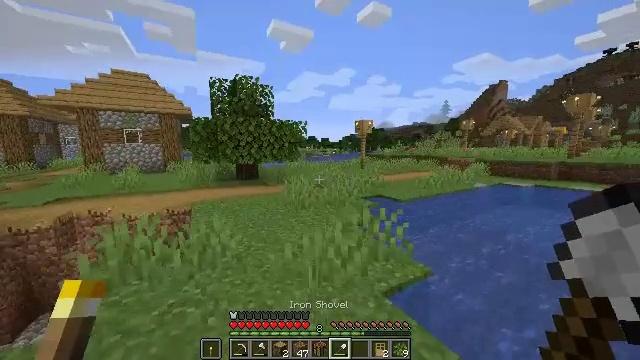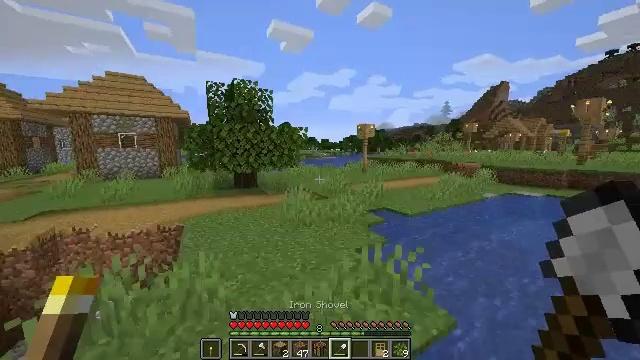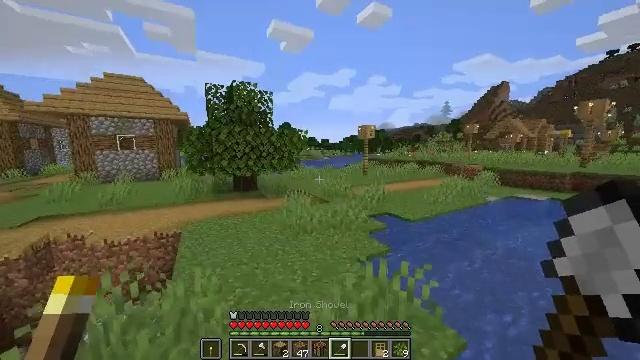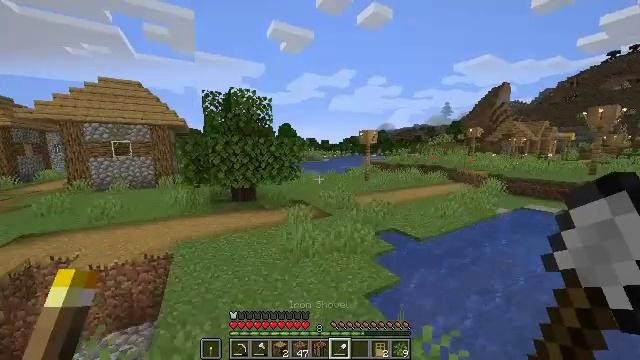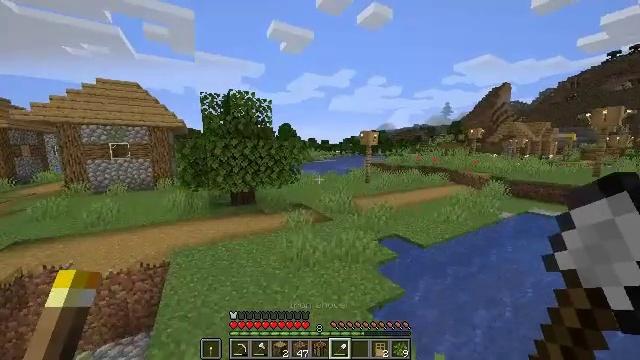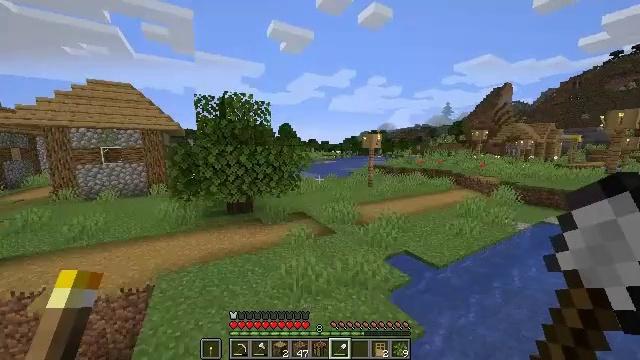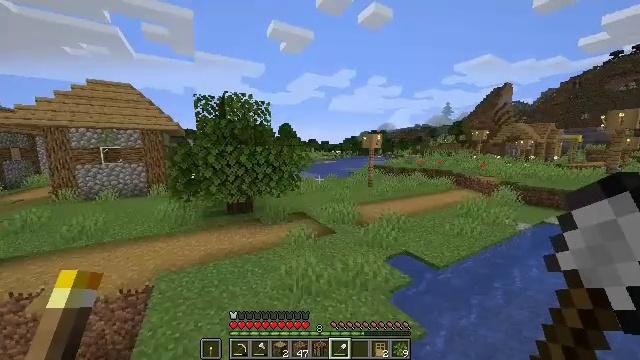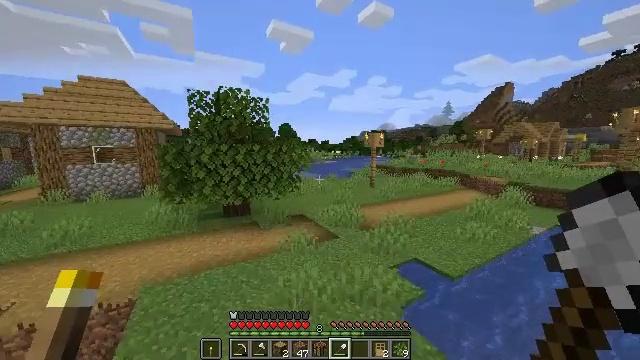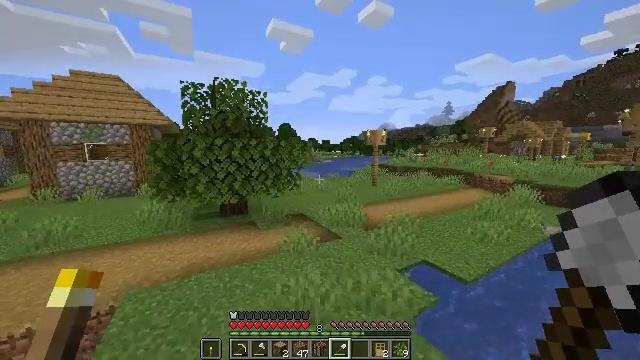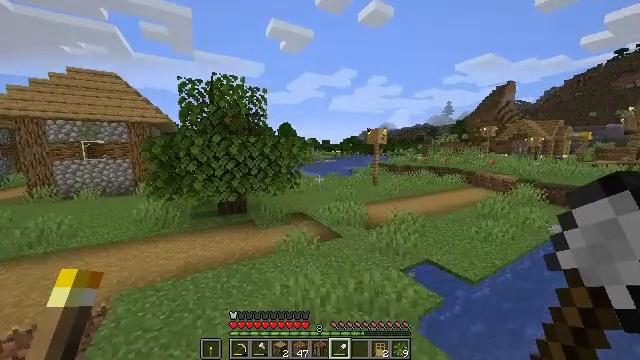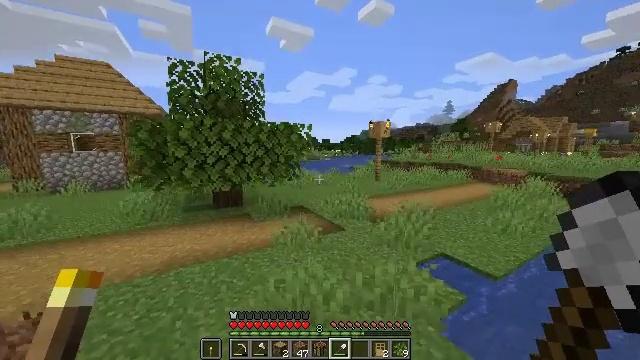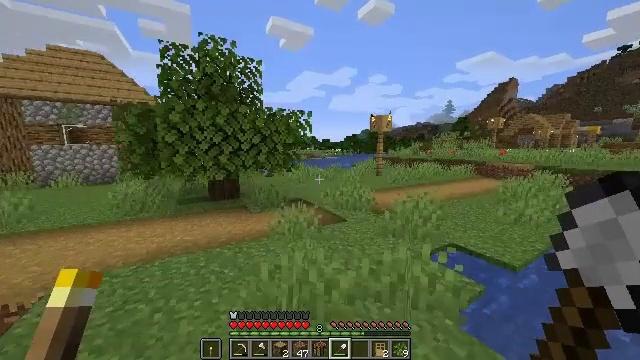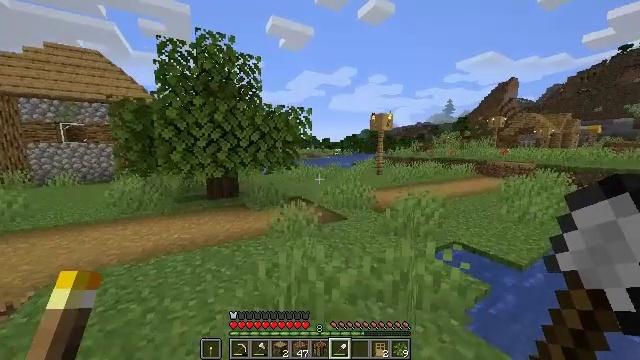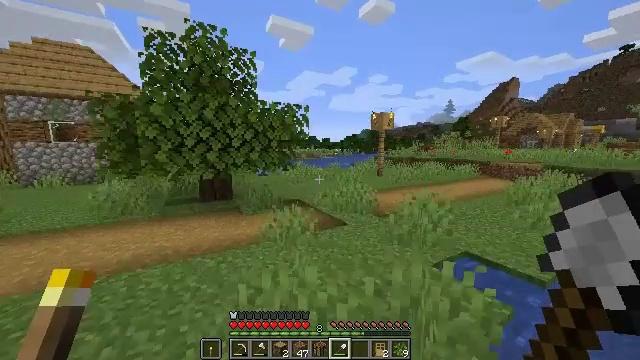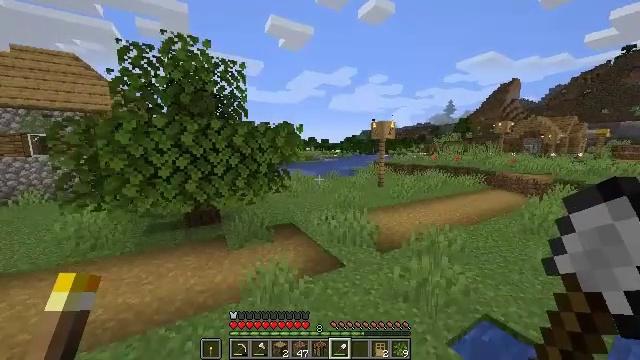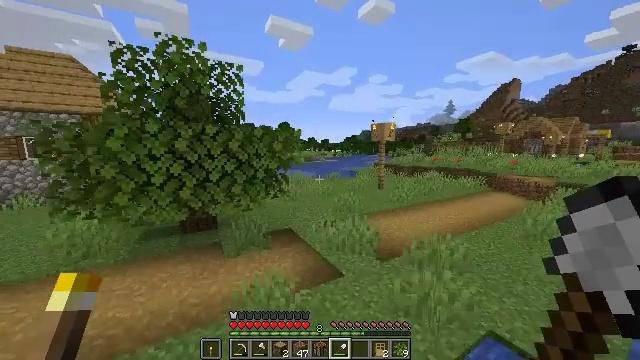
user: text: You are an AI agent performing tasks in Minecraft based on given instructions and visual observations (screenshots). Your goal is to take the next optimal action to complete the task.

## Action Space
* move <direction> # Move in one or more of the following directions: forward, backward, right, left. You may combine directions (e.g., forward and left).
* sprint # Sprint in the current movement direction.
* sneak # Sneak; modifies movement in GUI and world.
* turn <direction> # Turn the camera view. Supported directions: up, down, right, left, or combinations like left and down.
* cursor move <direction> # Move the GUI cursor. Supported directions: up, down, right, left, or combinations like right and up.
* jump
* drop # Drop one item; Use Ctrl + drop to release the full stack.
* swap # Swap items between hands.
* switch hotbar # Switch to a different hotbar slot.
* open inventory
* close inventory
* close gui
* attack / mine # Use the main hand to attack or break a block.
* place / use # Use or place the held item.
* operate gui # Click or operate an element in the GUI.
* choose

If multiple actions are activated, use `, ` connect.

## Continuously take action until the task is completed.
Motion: motion action
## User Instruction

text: Harvest sugar cane from the plant.
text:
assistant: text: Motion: move forward, jump
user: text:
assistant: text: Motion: move forward, jump
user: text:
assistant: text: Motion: move forward, jump
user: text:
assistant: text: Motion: move forward, jump
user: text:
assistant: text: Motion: move forward, jump
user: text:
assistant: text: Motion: move forward, jump
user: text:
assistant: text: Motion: move forward, jump
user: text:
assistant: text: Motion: move forward, jump
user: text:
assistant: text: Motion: move forward, jump
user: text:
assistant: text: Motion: move forward, jump
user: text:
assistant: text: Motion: move forward and move right, jump
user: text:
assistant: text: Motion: move forward and move right, jump
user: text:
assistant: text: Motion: move forward and move right, jump
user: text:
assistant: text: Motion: move forward and move right, jump
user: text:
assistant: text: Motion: move forward and move right, jump
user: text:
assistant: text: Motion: move forward and move right, jump
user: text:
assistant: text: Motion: move forward and move right, jump
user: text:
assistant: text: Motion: move forward, jump
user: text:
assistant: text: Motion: move forward, jump
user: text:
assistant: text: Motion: move forward, jump
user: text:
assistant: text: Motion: move forward, jump
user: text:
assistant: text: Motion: move forward, jump
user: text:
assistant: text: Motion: move forward, jump
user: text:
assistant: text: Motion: move forward, jump
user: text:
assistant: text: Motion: move forward, jump
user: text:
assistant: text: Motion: move forward, jump
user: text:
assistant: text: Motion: move forward, jump
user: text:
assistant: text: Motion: move forward, jump
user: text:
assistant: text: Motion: move forward, jump
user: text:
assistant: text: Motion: move forward, jump